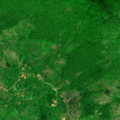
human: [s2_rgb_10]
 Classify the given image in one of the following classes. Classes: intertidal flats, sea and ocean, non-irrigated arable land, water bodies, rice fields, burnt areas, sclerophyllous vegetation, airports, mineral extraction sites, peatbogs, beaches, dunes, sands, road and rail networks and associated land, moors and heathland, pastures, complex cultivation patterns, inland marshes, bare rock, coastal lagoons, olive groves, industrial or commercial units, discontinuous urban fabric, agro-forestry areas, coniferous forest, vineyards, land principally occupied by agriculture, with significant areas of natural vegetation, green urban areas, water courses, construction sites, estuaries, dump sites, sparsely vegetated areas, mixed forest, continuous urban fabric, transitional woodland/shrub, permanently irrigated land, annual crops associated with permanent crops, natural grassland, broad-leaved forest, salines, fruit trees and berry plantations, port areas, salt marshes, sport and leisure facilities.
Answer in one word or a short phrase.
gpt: complex cultivation patterns, land principally occupied by agriculture, with significant areas of natural vegetation, broad-leaved forest, natural grassland, transitional woodland/shrub